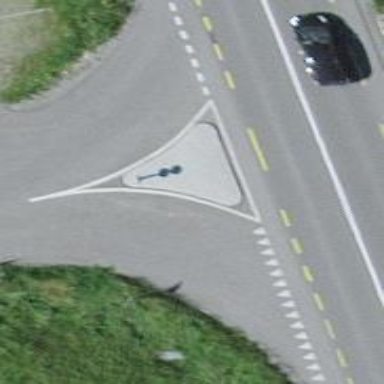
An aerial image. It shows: Asphalt road with primary link designation.